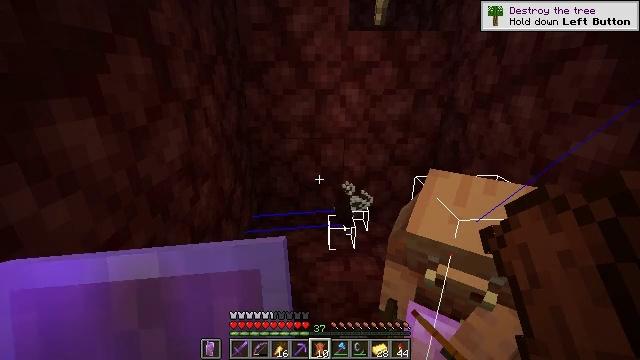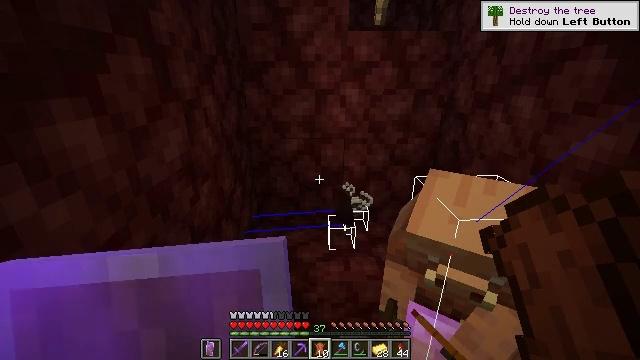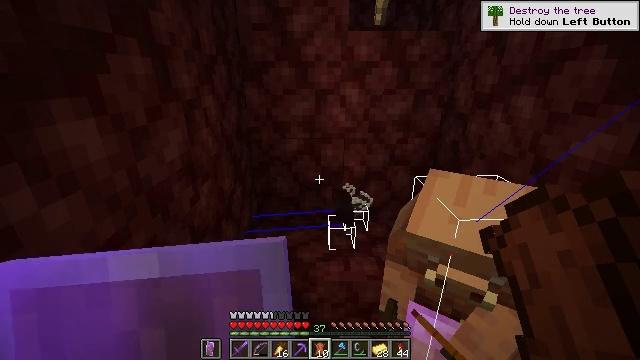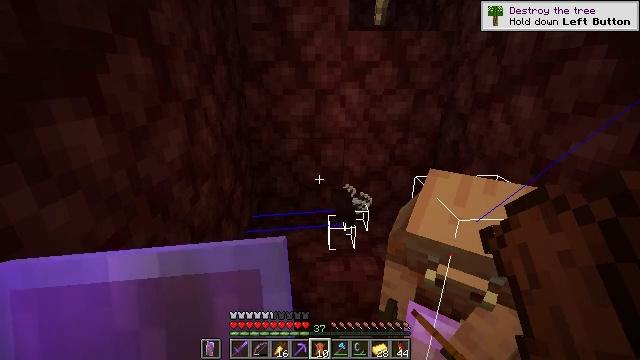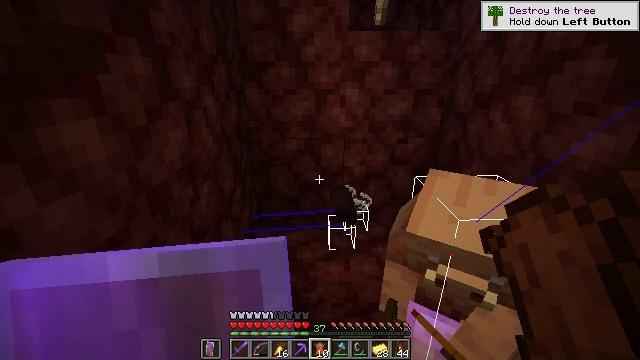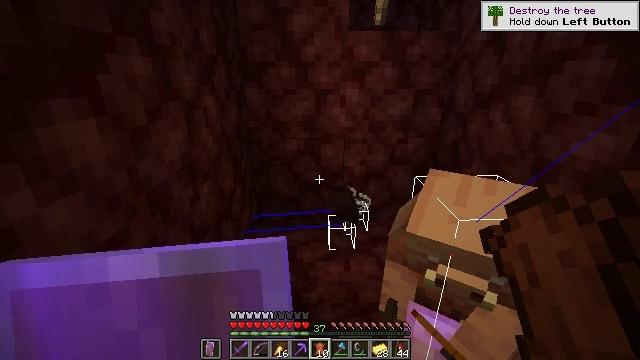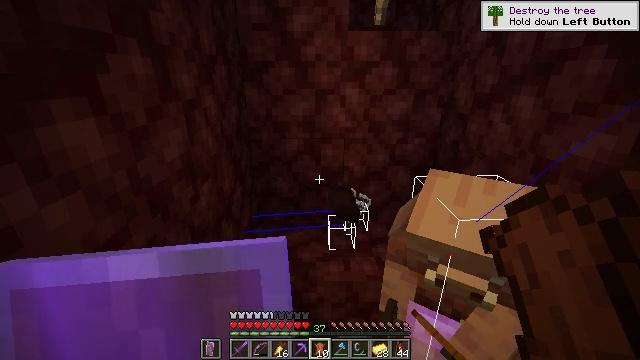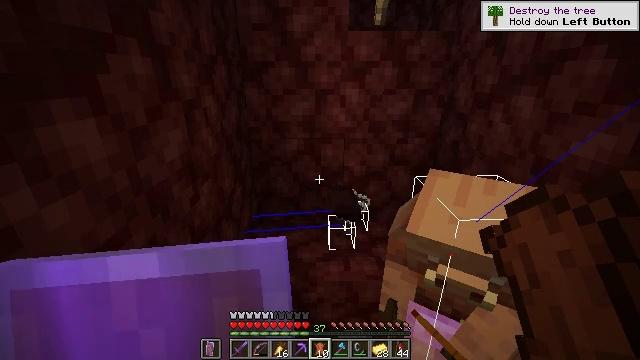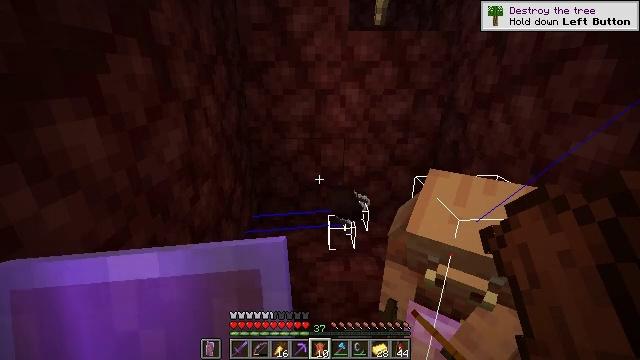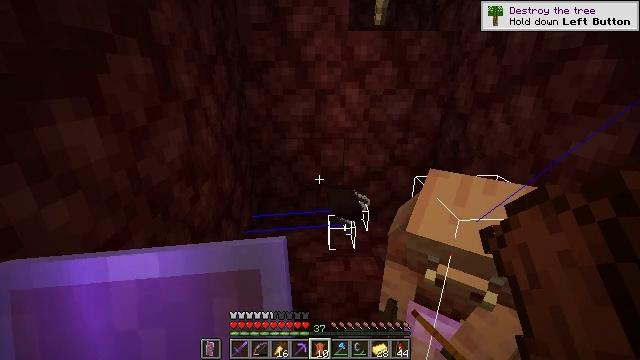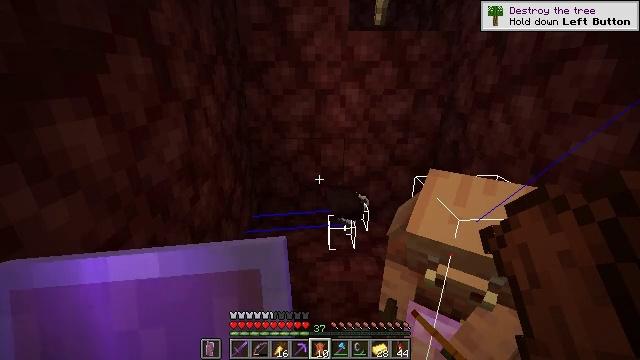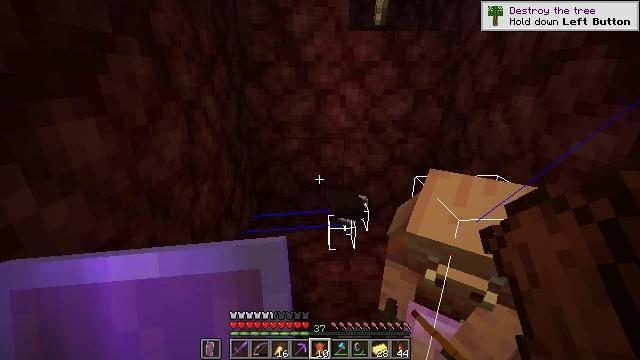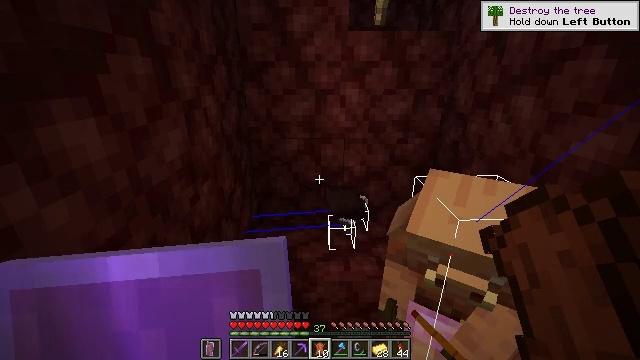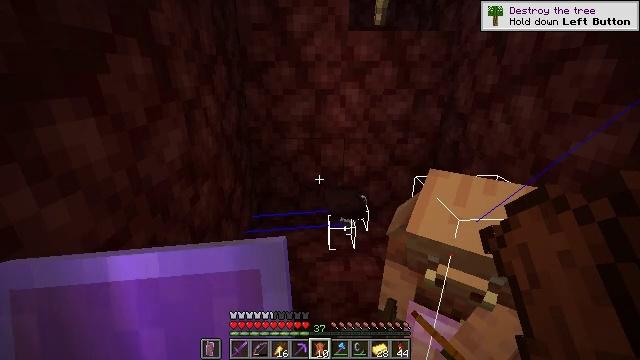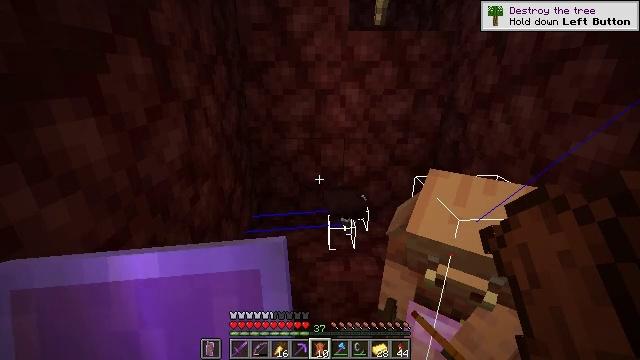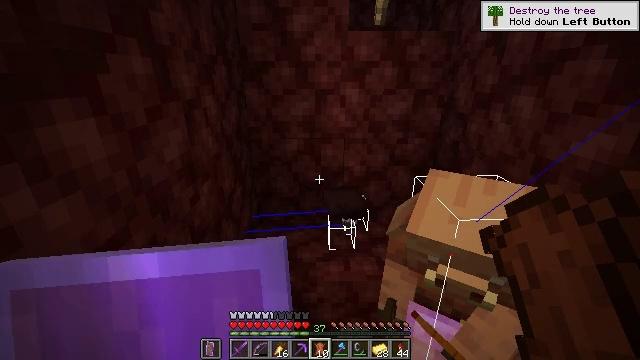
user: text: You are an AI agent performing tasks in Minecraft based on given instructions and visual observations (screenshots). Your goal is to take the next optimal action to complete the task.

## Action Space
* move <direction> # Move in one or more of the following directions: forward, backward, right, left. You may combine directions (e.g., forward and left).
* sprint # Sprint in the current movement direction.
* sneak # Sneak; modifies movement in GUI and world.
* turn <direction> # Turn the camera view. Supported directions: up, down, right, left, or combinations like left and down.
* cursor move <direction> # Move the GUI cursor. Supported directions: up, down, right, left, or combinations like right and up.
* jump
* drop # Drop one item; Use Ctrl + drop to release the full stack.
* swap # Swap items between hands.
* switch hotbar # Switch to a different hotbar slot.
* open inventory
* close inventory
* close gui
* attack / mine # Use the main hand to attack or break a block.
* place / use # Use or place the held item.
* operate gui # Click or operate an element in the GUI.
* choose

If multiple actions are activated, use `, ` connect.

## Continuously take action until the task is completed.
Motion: motion action
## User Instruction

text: Remove a nether brick from the inventory.
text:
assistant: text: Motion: no_op
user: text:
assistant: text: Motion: no_op
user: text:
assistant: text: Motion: no_op
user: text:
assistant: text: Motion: no_op
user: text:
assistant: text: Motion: no_op
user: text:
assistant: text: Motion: no_op
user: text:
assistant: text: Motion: no_op
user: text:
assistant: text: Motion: no_op
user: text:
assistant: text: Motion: no_op
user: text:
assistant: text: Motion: no_op
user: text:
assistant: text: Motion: no_op
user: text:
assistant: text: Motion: no_op
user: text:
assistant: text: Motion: no_op
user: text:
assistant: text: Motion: no_op
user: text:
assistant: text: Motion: no_op
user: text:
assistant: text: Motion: no_op
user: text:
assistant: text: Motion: no_op
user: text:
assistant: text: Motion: no_op
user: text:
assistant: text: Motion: no_op
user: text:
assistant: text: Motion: no_op
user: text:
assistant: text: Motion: no_op
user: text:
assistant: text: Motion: no_op
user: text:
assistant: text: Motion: no_op
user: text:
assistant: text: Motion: no_op
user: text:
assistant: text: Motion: no_op
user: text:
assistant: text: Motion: no_op
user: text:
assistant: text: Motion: no_op
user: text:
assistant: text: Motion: no_op
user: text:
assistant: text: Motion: no_op
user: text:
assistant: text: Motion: no_op